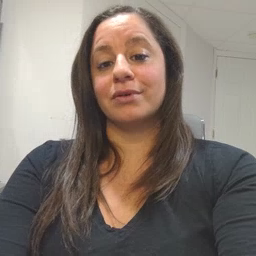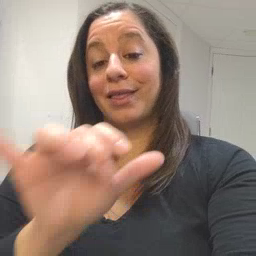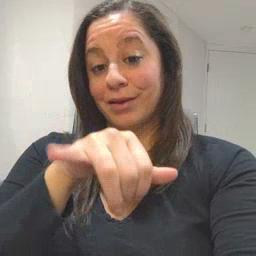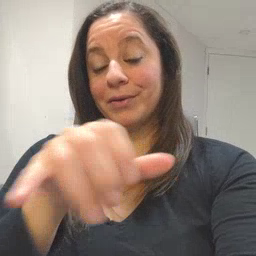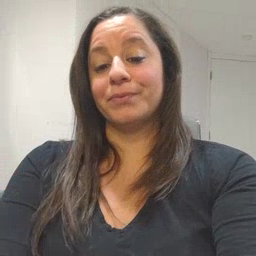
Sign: that